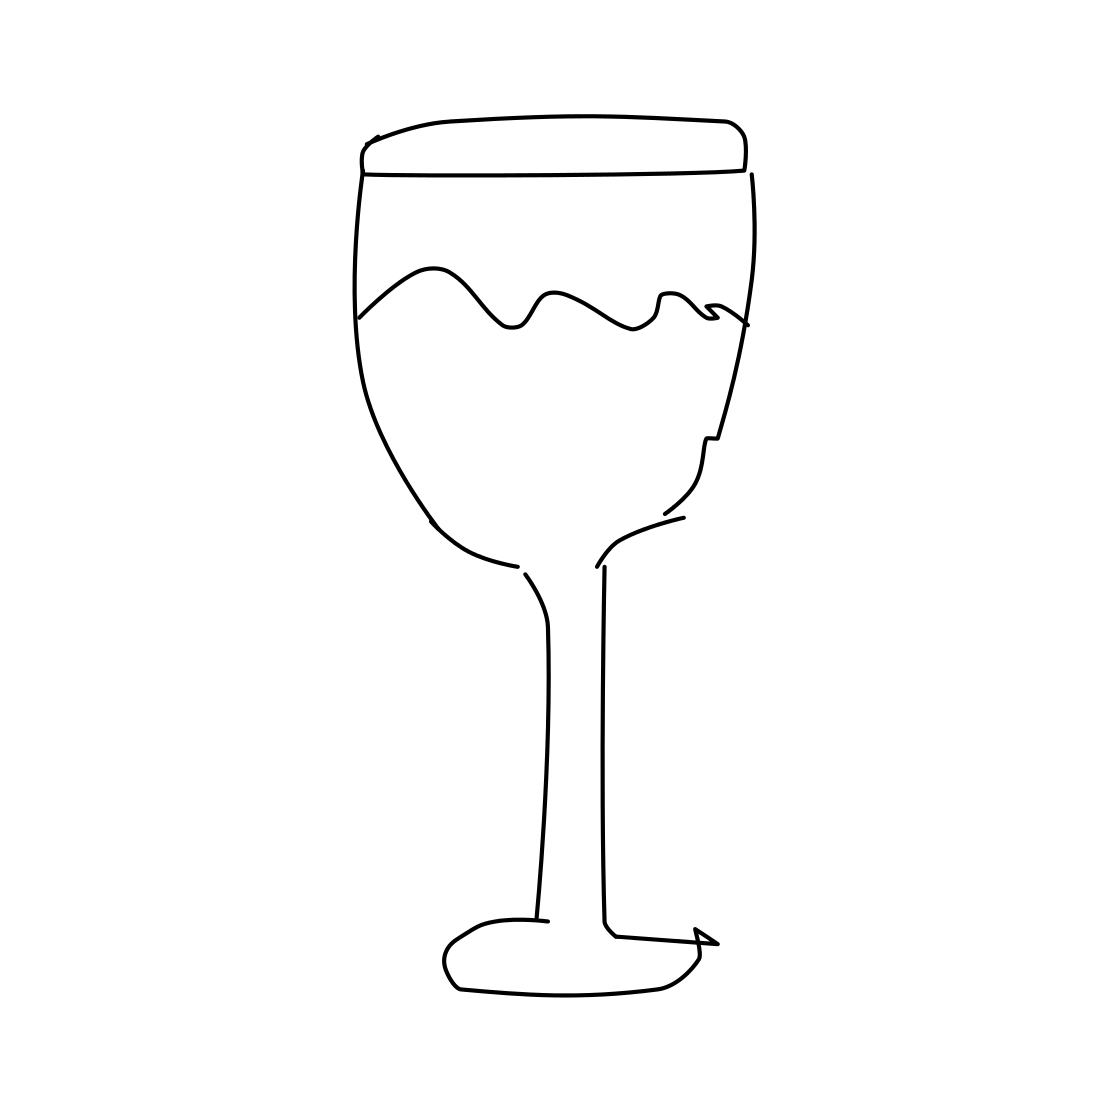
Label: wineglass